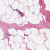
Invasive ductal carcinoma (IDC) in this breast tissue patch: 0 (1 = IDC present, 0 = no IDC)